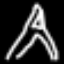
Label: The Eiffel Tower